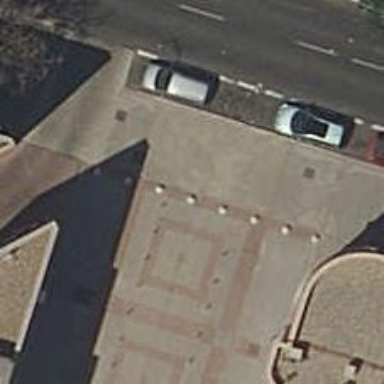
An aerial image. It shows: Bollard.